Interaction volume radius: 5 \u00c5
Interaction volume height: 15 \u00c5
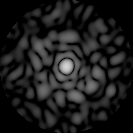
Disorder parameter: 0.8422